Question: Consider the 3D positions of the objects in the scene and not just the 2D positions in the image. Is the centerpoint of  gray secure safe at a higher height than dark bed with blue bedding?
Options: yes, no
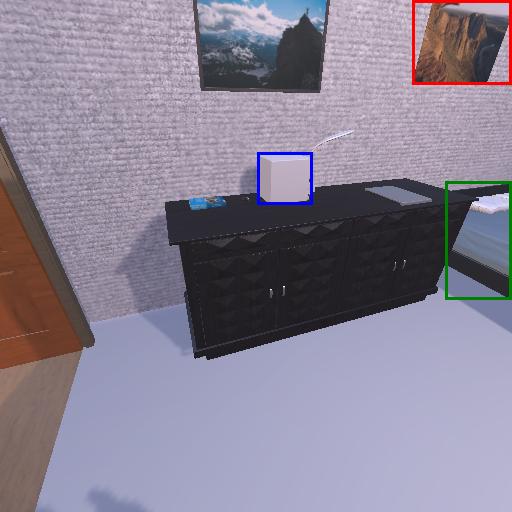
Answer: yes